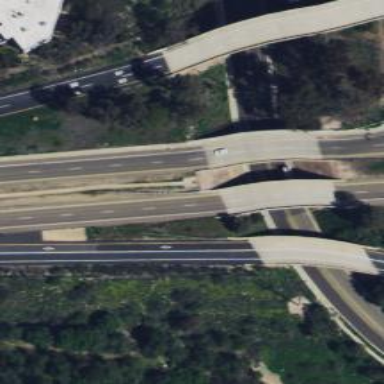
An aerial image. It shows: Primary highway bridge.